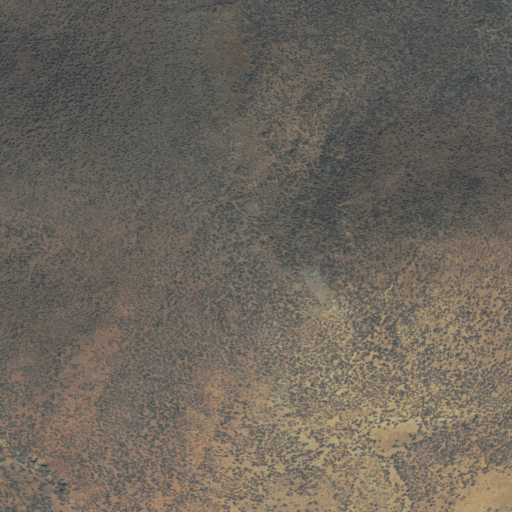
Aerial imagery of mountain in Idaho named Gilman Butte containing shrub and evergreen forest